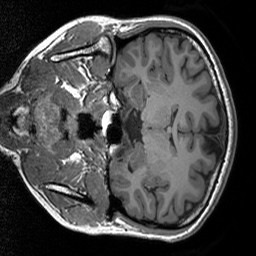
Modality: T1w
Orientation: coronal
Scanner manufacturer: siemens
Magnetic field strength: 3 T
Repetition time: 1.76 s
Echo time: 0.0022 s